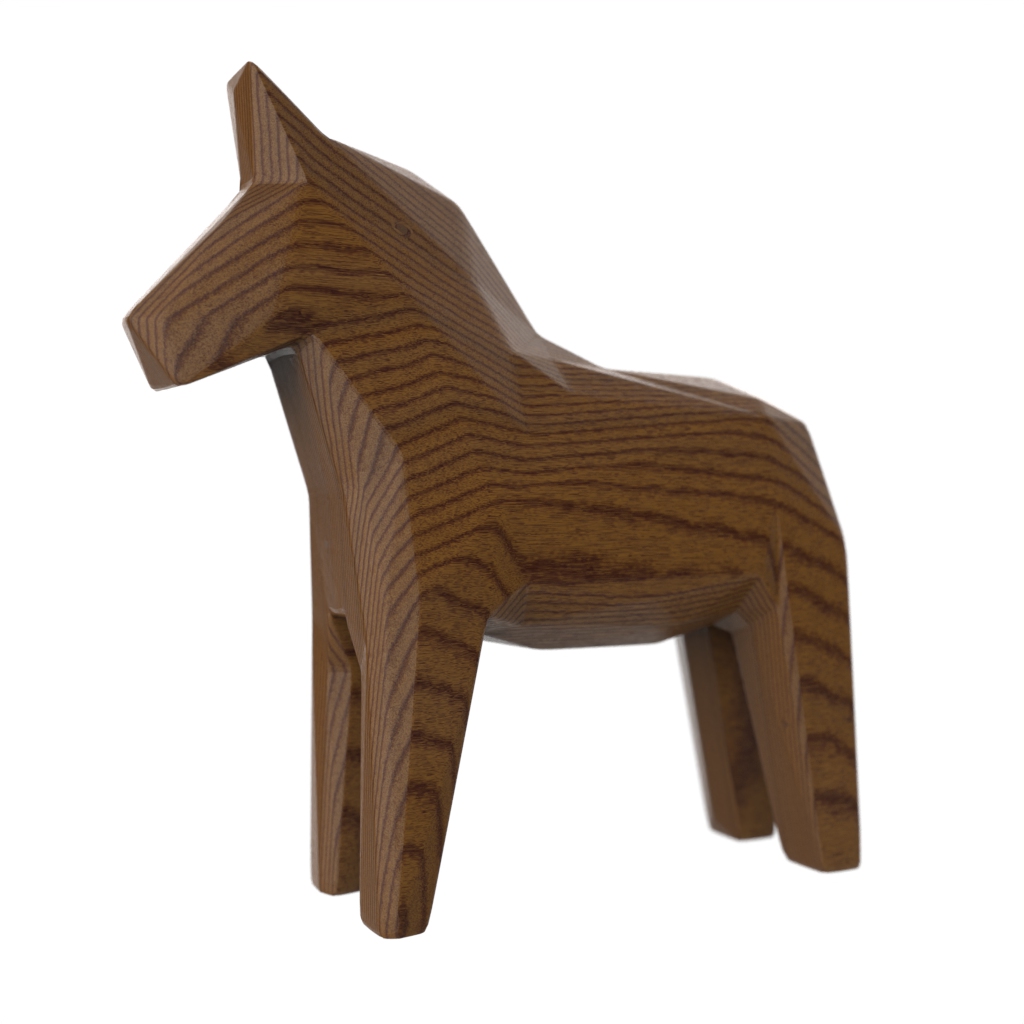
A high quality rendering of a dalahest_oak dalecarlian horse figurine made of varnished dark oak standing on a white surface in an a white studio with artificial white studio lighting,long shot from the left, 50 mm, f 5.6